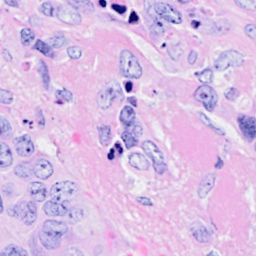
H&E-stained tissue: Breast